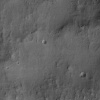
Atmospheric dust classification: not_dusty